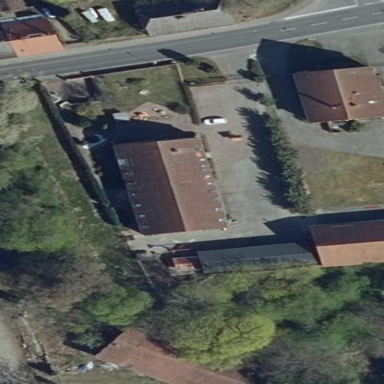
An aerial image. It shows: Detached building.